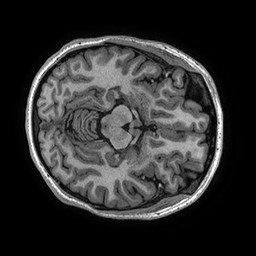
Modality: T1w
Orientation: axial
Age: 14
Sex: female
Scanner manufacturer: ge
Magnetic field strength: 3 T
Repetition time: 0.006952 s
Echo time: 0.00292 s